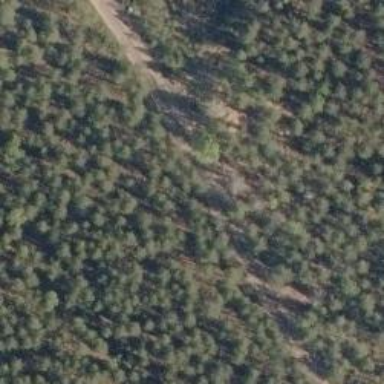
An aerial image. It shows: Unclassified road.